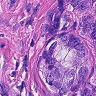
Metastatic tissue present: yes